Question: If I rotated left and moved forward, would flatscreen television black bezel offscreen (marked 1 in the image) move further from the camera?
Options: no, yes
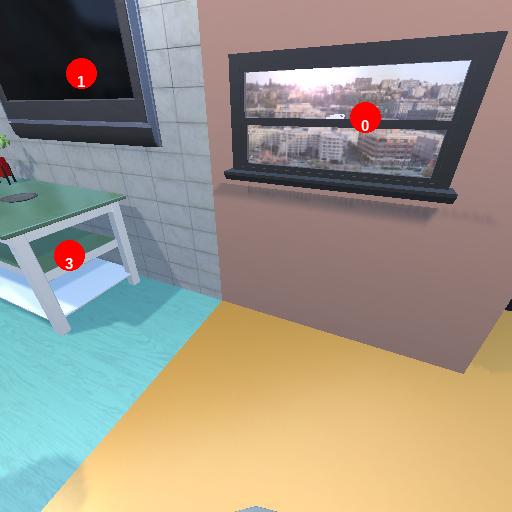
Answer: no